Question: How to clip my top bar with screen. So as I goes down on page i mean scrolling down the page the top bar should also move. Just like in Facebook the top bar moves on screen.
I am searching google from last 2 hours. But unable to get, that what we calls it.

and my HTML/CSS is ..
'''
#topnavbar
{
width:100%;
height:50px;
background-image:url('top.jpg');
background-repeat:repeat-x;
}
'''
HTML
'''
<div id="topnavbar">
</div>
'''
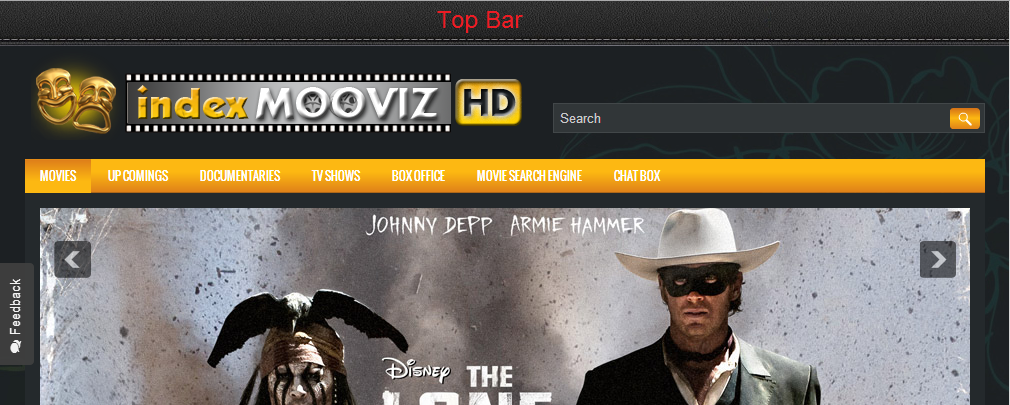
Answer: It seems there are some sort of image slider on your page. So what I will suggest you to include also.
'''
#topnavbar
{
width:100%;
height:50px;
background-image:url('top.jpg');
background-repeat:repeat-x;
position:fixed;
z-index:500;
}
'''